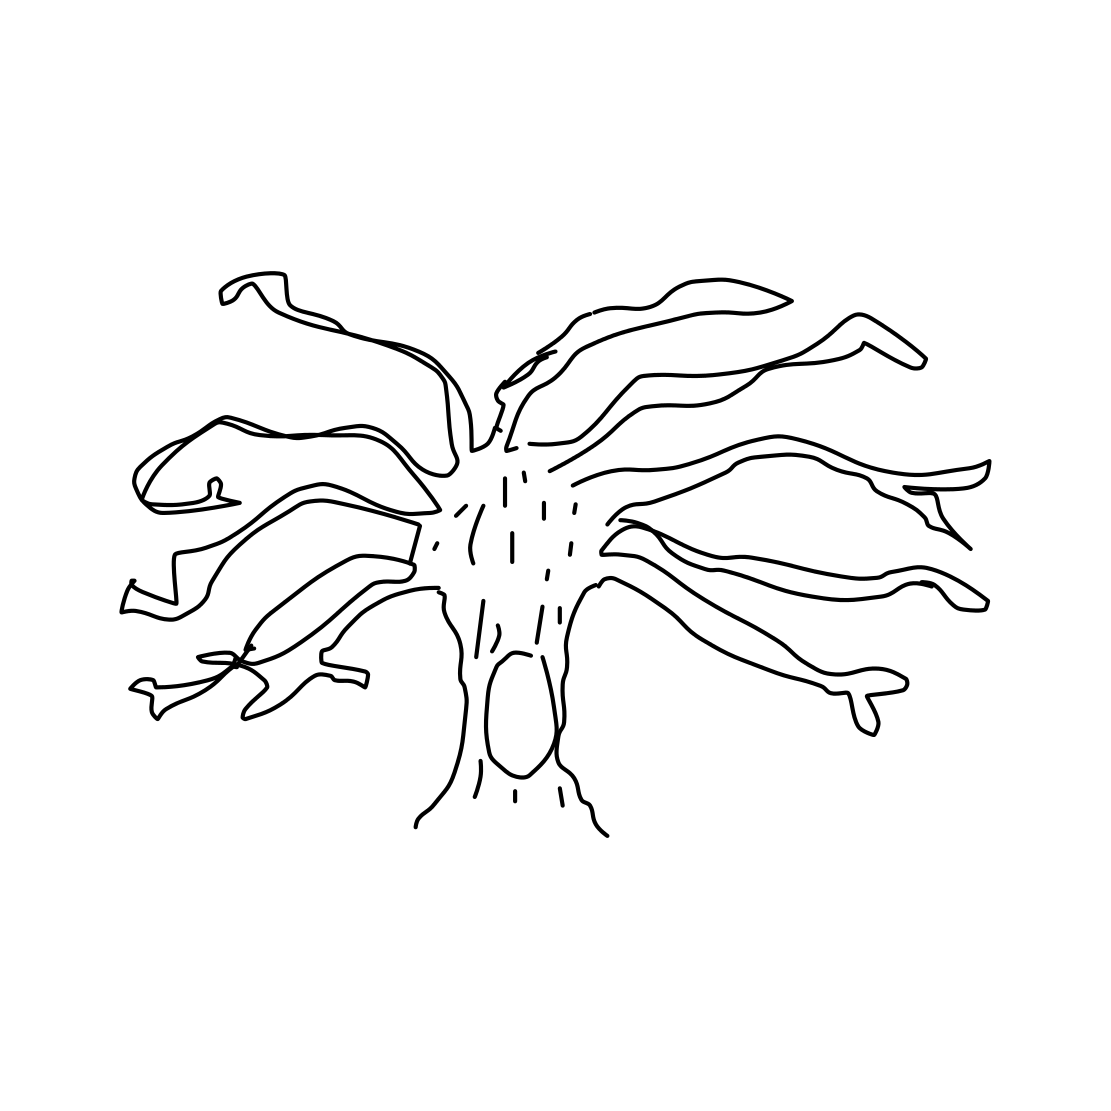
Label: tree